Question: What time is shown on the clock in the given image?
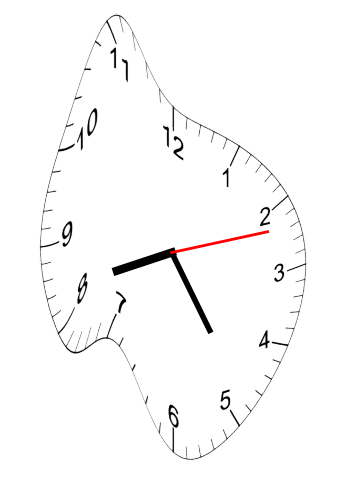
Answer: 08:24:12